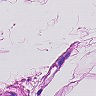
Metastatic tissue present: no